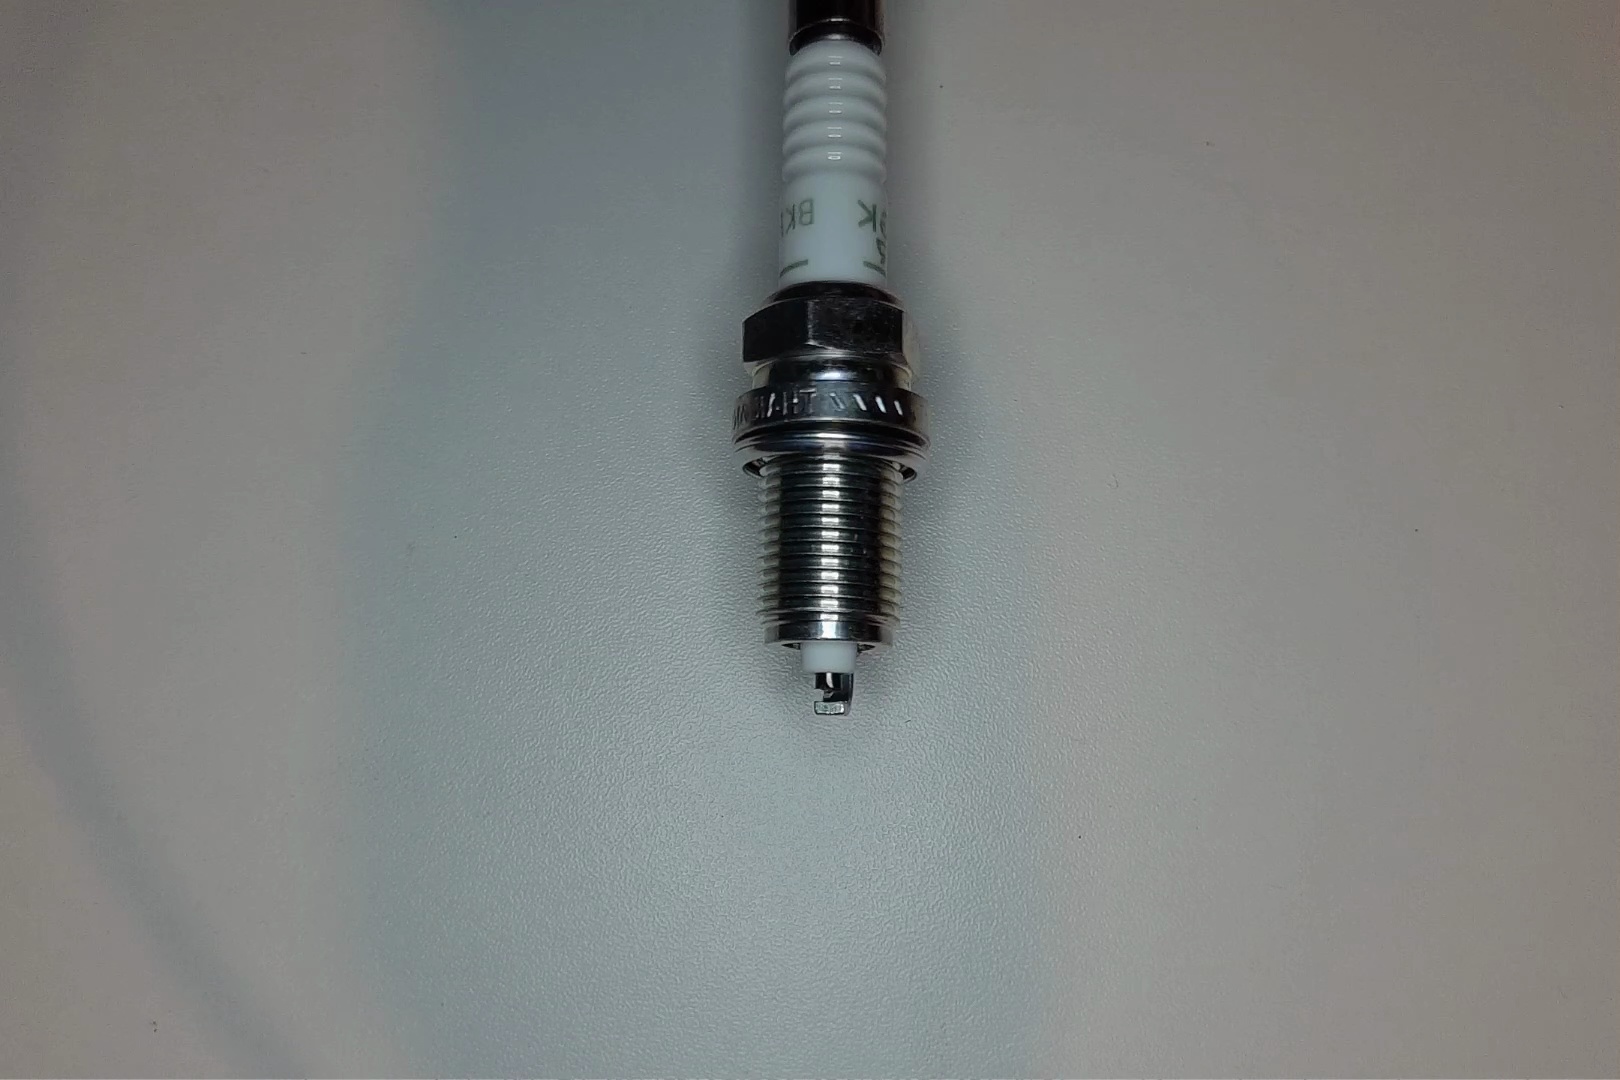
Label: no anomaly